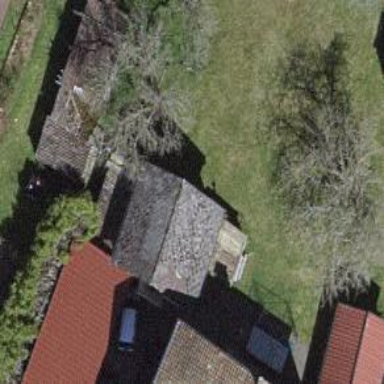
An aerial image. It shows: Shed.